Question: Is there a better way to read Strings from an InputStreamReader.
In the Profiler im am getting a memory heap there.
'''
public String getClientMessage() throws IOException {
BufferedReader bufferedReader = new BufferedReader(new InputStreamReader(tempSocket.getInputStream()));
char[] buffer = new char[200];
return new String(buffer, 0, bufferedReader.read(buffer));
}
'''
Thanks in advance.
EDIT:

EDIT:
Messages are sent with this:
'''
public void sendServerMessage(String action) throws IOException{
PrintWriter printWriter = new PrintWriter(new OutputStreamWriter(tempSocket.getOutputStream()));
printWriter.print(action);
printWriter.flush();
}
'''
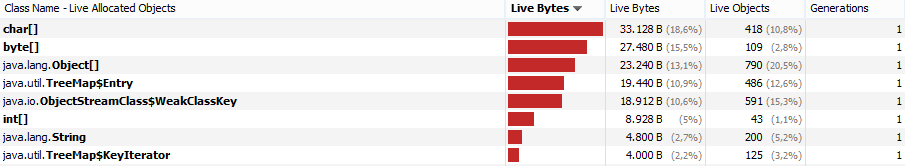
Answer: You can use IOUtils, but it is easy to write if you can't use that library.
'''
public String getClientMessage() throws IOException {
Reader r = new InputStreamReader(tempSocket.getInputStream());
char[] buffer = new char[4096];
StringBuilder sb = new StringBuilder();
for(int len; (len = r.read(buffer)) > 0;)
sb.append(buffer, 0, len);
return sb.toString();
}
'''
I suspect the problem is you have no way of know from the way you send messages when a message stops. This means you must read until you close the connection which you are not doing. If you don't want to wait until you close you need to add some way of knowing when a message is finished e.g. a newline.
'''
// create this once per socket.
final PrintWriter out = new PrintWriter(
new OutputStreamWriter(tempSocket.getOutputStream(), "UTF-8"), true);
public void sendServerMessage(String action) {
// assuming there is no newlines in the message
printWriter.println(action); // auto flushed.
}
// create this once per socket
BufferedReader in = new BufferedReader(
new InputStreamReader(tempSocket.getInputStream(), "UTF-8"));
public String getClientMessage() throws IOException {
// read until the end of a line, which is the end of a message.
return in.readLine();
}
'''